Question: I'm new in javaFX. I created application in javaFX it has maven inside of project when I'm running project in idea it works perfectly. But after making it jar I can't print it it after clicking print button it gives me following errors.
'''
Exception in thread "JavaFX Application Thread" java.lang.RuntimeException: java.lang.reflect.InvocationTargetException
at javafx.fxml.FXMLLoader$MethodHandler.invoke(Unknown Source)
at javafx.fxml.FXMLLoader$ControllerMethodEventHandler.handle(Unknown Source)
at com.sun.javafx.event.CompositeEventHandler.dispatchBubblingEvent(Unknown Source)
at com.sun.javafx.event.EventHandlerManager.dispatchBubblingEvent(Unknown Source)
at com.sun.javafx.event.EventHandlerManager.dispatchBubblingEvent(Unknown Source)
at com.sun.javafx.event.CompositeEventDispatcher.dispatchBubblingEvent(Unknown Source)
at com.sun.javafx.event.BasicEventDispatcher.dispatchEvent(Unknown Source)
at com.sun.javafx.event.EventDispatchChainImpl.dispatchEvent(Unknown Source)
at com.sun.javafx.event.BasicEventDispatcher.dispatchEvent(Unknown Source)
at com.sun.javafx.event.EventDispatchChainImpl.dispatchEvent(Unknown Source)
at com.sun.javafx.event.BasicEventDispatcher.dispatchEvent(Unknown Source)
at com.sun.javafx.event.EventDispatchChainImpl.dispatchEvent(Unknown Source)
at com.sun.javafx.event.EventUtil.fireEventImpl(Unknown Source)
at com.sun.javafx.event.EventUtil.fireEvent(Unknown Source)
at javafx.event.Event.fireEvent(Unknown Source)
at javafx.scene.Node.fireEvent(Unknown Source)
at javafx.scene.control.Button.fire(Unknown Source)
at com.sun.javafx.scene.control.behavior.ButtonBehavior.mouseReleased(Unknown Source)
at com.sun.javafx.scene.control.skin.BehaviorSkinBase$1.handle(Unknown Source)
at com.sun.javafx.scene.control.skin.BehaviorSkinBase$1.handle(Unknown Source)
at com.sun.javafx.event.CompositeEventHandler$NormalEventHandlerRecord.h andleBubblingEvent(Unknown Source)
at com.sun.javafx.event.CompositeEventHandler.dispatchBubblingEvent(Unknown Source)
at com.sun.javafx.event.EventHandlerManager.dispatchBubblingEvent(Unknown Source)
at com.sun.javafx.event.EventHandlerManager.dispatchBubblingEvent(Unknown Source)
at com.sun.javafx.event.CompositeEventDispatcher.dispatchBubblingEvent(Unknown Source)
at com.sun.javafx.event.BasicEventDispatcher.dispatchEvent(Unknown Source)
at com.sun.javafx.event.EventDispatchChainImpl.dispatchEvent(Unknown Source)
at com.sun.javafx.event.BasicEventDispatcher.dispatchEvent(Unknown Source)
at com.sun.javafx.event.EventDispatchChainImpl.dispatchEvent(Unknown Source)
at com.sun.javafx.event.BasicEventDispatcher.dispatchEvent(Unknown Source)
at com.sun.javafx.event.EventDispatchChainImpl.dispatchEvent(Unknown Source)
at com.sun.javafx.event.EventUtil.fireEventImpl(Unknown Source)
at com.sun.javafx.event.EventUtil.fireEvent(Unknown Source)
at javafx.event.Event.fireEvent(Unknown Source)
at javafx.scene.Scene$MouseHandler.process(Unknown Source)
at javafx.scene.Scene$MouseHandler.access$1500(Unknown Source)
at javafx.scene.Scene.impl_processMouseEvent(Unknown Source)
at javafx.scene.Scene$ScenePeerListener.mouseEvent(Unknown Source)
at com.sun.javafx.tk.quantum.GlassViewEventHandler$MouseEventNotification.run(Unknown Source)
at com.sun.javafx.tk.quantum.GlassViewEventHandler$MouseEventNotification.run(Unknown Source)
at java.security.AccessController.doPrivileged(Native Method)
at com.sun.javafx.tk.quantum.GlassViewEventHandler.handleMouseEvent(Unknown Source)
at com.sun.glass.ui.View.handleMouseEvent(Unknown Source)
at com.sun.glass.ui.View.notifyMouse(Unknown Source)
at com.sun.glass.ui.win.WinApplication._runLoop(Native Method)
at com.sun.glass.ui.win.WinApplication.lambda$null$141(Unknown Source)
at com.sun.glass.ui.win.WinApplication$$Lambda$37/<PHONE>.run(Unknown Source)
at java.lang.Thread.run(Unknown Source)
Caused by: java.lang.reflect.InvocationTargetException
at sun.reflect.NativeMethodAccessorImpl.invoke0(Native Method)
at sun.reflect.NativeMethodAccessorImpl.invoke(Unknown Source)
at sun.reflect.DelegatingMethodAccessorImpl.invoke(Unknown Source)
at java.lang.reflect.Method.invoke(Unknown Source)
at sun.reflect.misc.Trampoline.invoke(Unknown Source)
at sun.reflect.GeneratedMethodAccessor1.invoke(Unknown Source)
at sun.reflect.DelegatingMethodAccessorImpl.invoke(Unknown Source)
at java.lang.reflect.Method.invoke(Unknown Source)
at sun.reflect.misc.MethodUtil.invoke(Unknown Source)
... 48 more
Caused by: java.lang.NoClassDefFoundError: net/sf/jasperreports/engine/JRException
at sample.Controller.checkfinish(Controller.java:212)
... 57 more
Caused by: java.lang.ClassNotFoundException: net.sf.jasperreports.engine.JRException
at java.net.URLClassLoader$1.run(Unknown Source)
at java.net.URLClassLoader$1.run(Unknown Source)
at java.security.AccessController.doPrivileged(Native Method)
at java.net.URLClassLoader.findClass(Unknown Source)
at java.lang.ClassLoader.loadClass(Unknown Source)
at sun.misc.Launcher$AppClassLoader.loadClass(Unknown Source)
at java.lang.ClassLoader.loadClass(Unknown Source)
... 58 more
'''
my program structure look like following:

and my pom.xml looks like following.I add more build and another dependecies into my pom.xml
'''
<?xml version="1.0" encoding="UTF-8"?>
<project xmlns="http://maven.apache.org/POM/4.0.0"
xmlns:xsi="http://www.w3.org/2001/XMLSchema-instance"
xsi:schemaLocation="http://maven.apache.org/POM/4.0.0 http://maven.apache.org/xsd/maven-4.0.0.xsd">
<modelVersion>4.0.0</modelVersion>
<groupId>groupId</groupId>
<artifactId>QassaCopy</artifactId>
<version>1.0-SNAPSHOT</version>
<build>
<plugins>
<plugin>
<groupId>org.apache.maven.plugins</groupId>
<artifactId>maven-dependency-plugin</artifactId>
<version>2.6</version>
<executions>
<execution>
<id>unpack-dependencies</id>
<phase>package</phase>
<goals>
<goal>unpack-dependencies</goal>
</goals>
<configuration>
<excludeScope>system</excludeScope>
<excludeGroupIds>junit,org.mockito,org.hamcrest</excludeGroupIds>
<outputDirectory>${project.build.directory}/classes</outputDirectory>
</configuration>
</execution>
</executions>
</plugin>
<plugin>
<groupId>org.apache.maven.plugins</groupId>
<artifactId>maven-compiler-plugin</artifactId>
<version>2.3.2</version>
<configuration>
<source>1.8</source>
<target>1.8</target>
<encoding>UTF-8</encoding>
</configuration>
</plugin>
<plugin>
<groupId>org.apache.maven.plugins</groupId>
<artifactId>maven-assembly-plugin</artifactId>
<version>2.2.1</version>
<configuration>
<descriptorRefs>
<descriptorRef>jar-with-dependencies</descriptorRef>
</descriptorRefs>
</configuration>
</plugin>
<plugin>
<groupId>org.apache.maven.plugins</groupId>
<artifactId>maven-deploy-plugin</artifactId>
<version>2.5</version>
</plugin>
</plugins>
</build>
<dependencies>
<dependency>
<groupId>org.codehaus.groovy</groupId>
<artifactId>groovy-all</artifactId>
<version>2.4.5</version>
<scope>compile</scope>
<optional>true</optional>
</dependency>
<dependency>
<groupId>net.sf.jasperreports</groupId>
<artifactId>jasperreports</artifactId>
<version>6.0.0</version>
</dependency>
</dependencies>
<build>
<plugins>
<plugin>
<groupId>org.apache.maven.plugins</groupId>
<artifactId>maven-dependency-plugin</artifactId>
<executions>
<execution>
<id>copy-dependencies</id>
<phase>prepare-package</phase>
<goals>
<goal>copy-dependencies</goal>
</goals>
<configuration>
<outputDirectory>${project.build.directory}/classes/lib/</outputDirectory>
</configuration>
</execution>
</executions>
</plugin>
<plugin>
<groupId>org.apache.maven.plugins</groupId>
<artifactId>maven-jar-plugin</artifactId>
<configuration>
<archive>
<manifest>
<addClasspath>true</addClasspath>
<classpathPrefix>classes/lib/</classpathPrefix>
<mainClass>sample.Main</mainClass>
</manifest>
</archive>
</configuration>
</plugin>
<plugin>
<groupId>org.apache.maven.plugins</groupId>
<artifactId>maven-compiler-plugin</artifactId>
<version>3.7.0</version>
<configuration>
</configuration>
</plugin>
</plugins>
</build>
</project>
'''
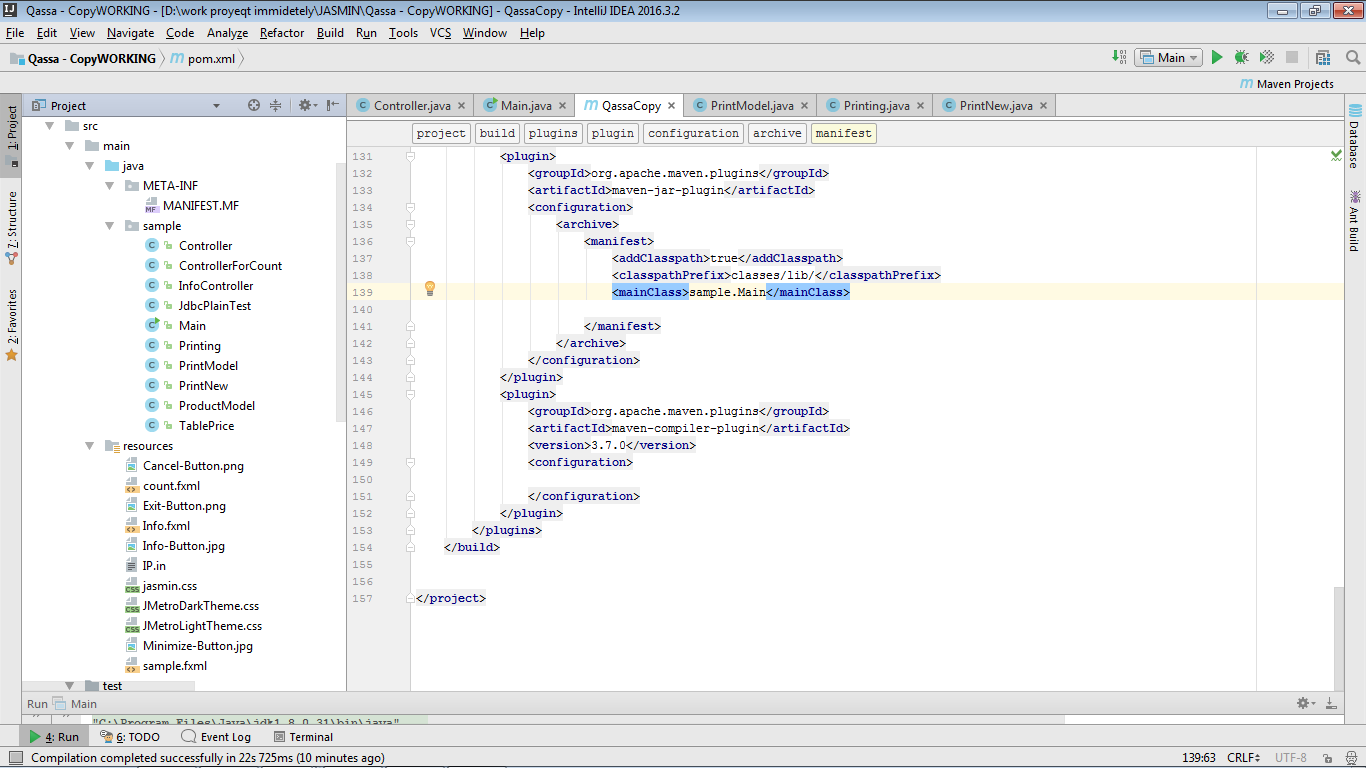
Answer: Add to your pom.xml jasper dependencies:
'''
<project>
**********************************
<properties>
<jasperReport.version>yourversion</jasperReport.version>
</properties>
<dependency>
<groupId>net.sf.jasperreports</groupId>
<artifactId>jasperreports</artifactId>
<version>${jasperReport.version}</version>
</dependency>
**********************************
</project>
'''
then go to the root folder of the project using command line and then run this comand:
'''
mvn clean install
'''